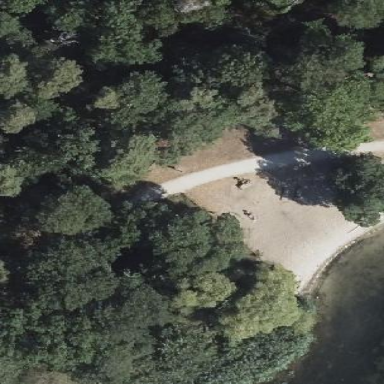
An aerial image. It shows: Beautiful beach with natural surroundings.